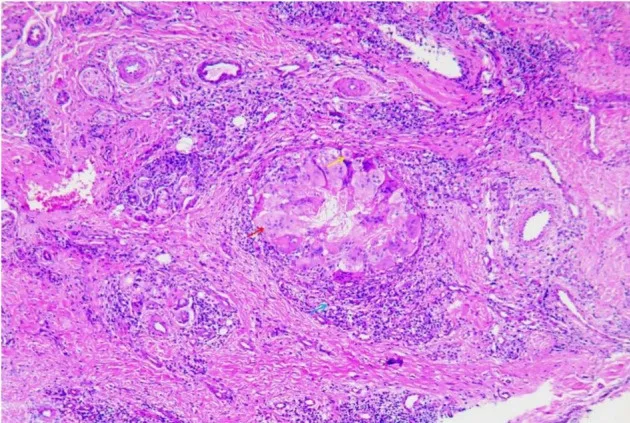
Biopsy of the lesion showed dense infiltration of multinuclear giant cells (red arrow), histiocytes (yellow arrow), and lymphocytes (blue arrow) in the dermis (hematoxylin and eosin stain, x400).
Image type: pathology (h&e)